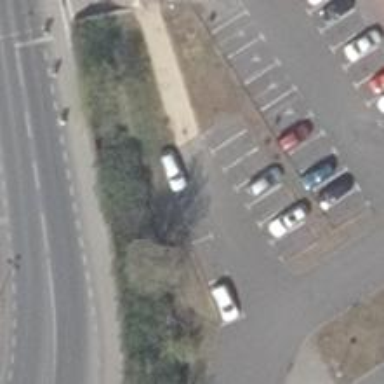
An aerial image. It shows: Footway along the road.